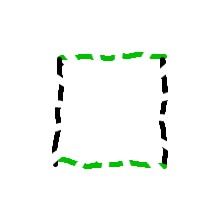
Shape: square